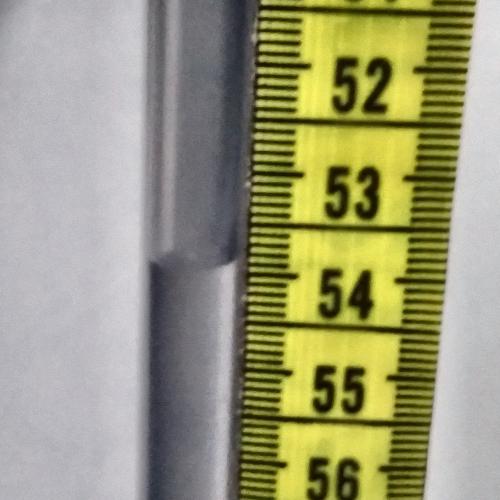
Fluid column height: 53.9 cm